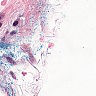
Metastatic tissue present: no